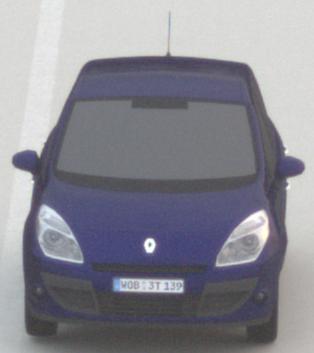
Make: Renault
Model: Scénic 1.6 16V 110
Detailed model: Scénic (III)
Model produced from: 2009/06
Model produced until: 2010/08
Doors: 5
Color: blue
Road condition: dry road
Daytime: sunrise or sunset
Contrast: low contrast